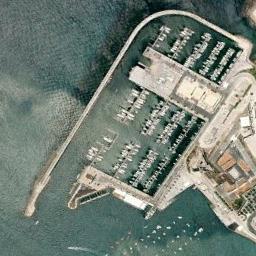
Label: harbor